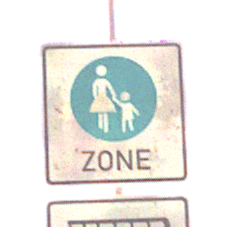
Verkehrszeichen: BeginnFussgaengerzone
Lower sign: MehrspurigeFahrzeugeFrei5
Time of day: SunriseSunset
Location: Outdoor (Nature)
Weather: PartlyCloudy
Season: NotSpecified
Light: Natural